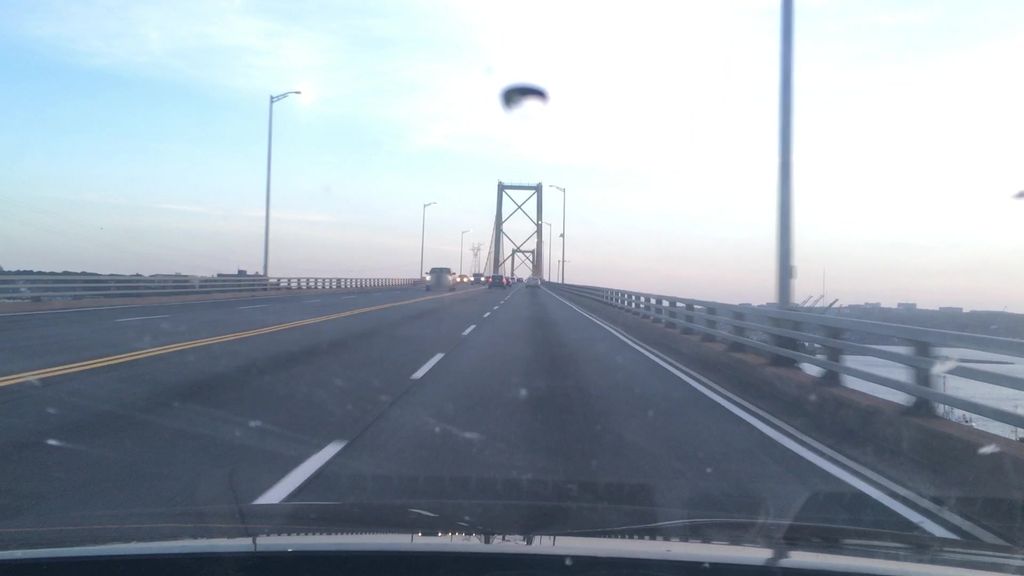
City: halifax